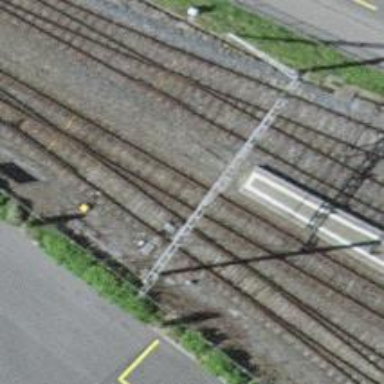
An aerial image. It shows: Railway switch.